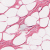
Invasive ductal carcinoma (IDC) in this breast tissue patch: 0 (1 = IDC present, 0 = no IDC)